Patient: sex M, age 78
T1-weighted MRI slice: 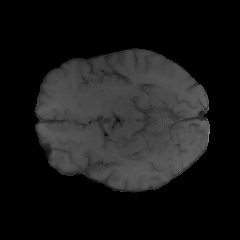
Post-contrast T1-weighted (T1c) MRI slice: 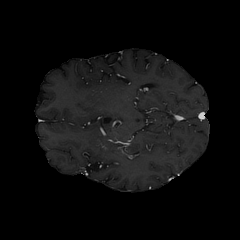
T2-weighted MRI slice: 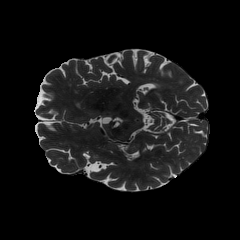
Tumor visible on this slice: no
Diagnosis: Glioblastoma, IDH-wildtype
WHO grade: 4